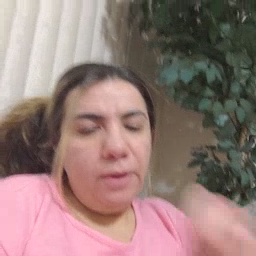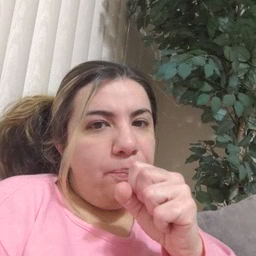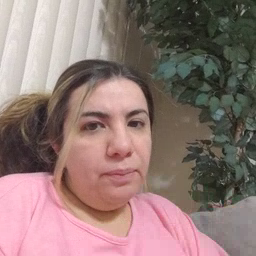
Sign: orange